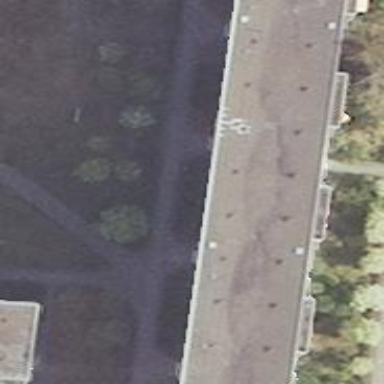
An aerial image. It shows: Building with apartments and flat roof.